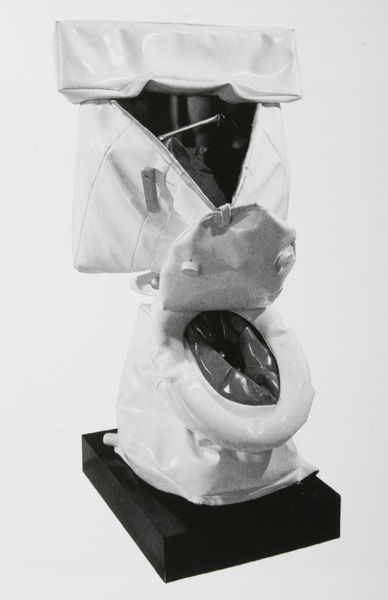
Titel: Soft Toilet
Künstler: Claes Oldenburg
Standort: New York (New York)
Institution: Whitney Museum of American Art
Schlagwörter: weiß, schwarz, schüssel, sockel, skulptur, abstrakt, plastik, deckel, toilette, weich, installation, klo, kunststoff, klodeckel, kloschüssel, oldenburg